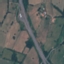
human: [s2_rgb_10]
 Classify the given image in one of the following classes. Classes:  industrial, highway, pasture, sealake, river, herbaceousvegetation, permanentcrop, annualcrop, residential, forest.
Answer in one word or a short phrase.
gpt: Highway